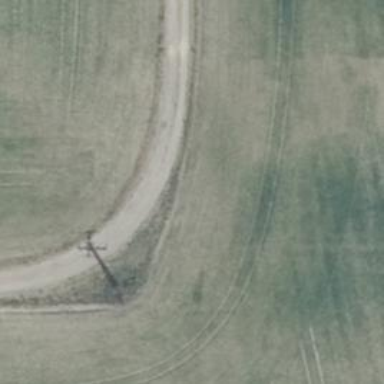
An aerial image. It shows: Gravel track with grade 2 quality.